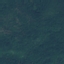
Land use / land cover: Forest